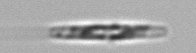
Label: pennate